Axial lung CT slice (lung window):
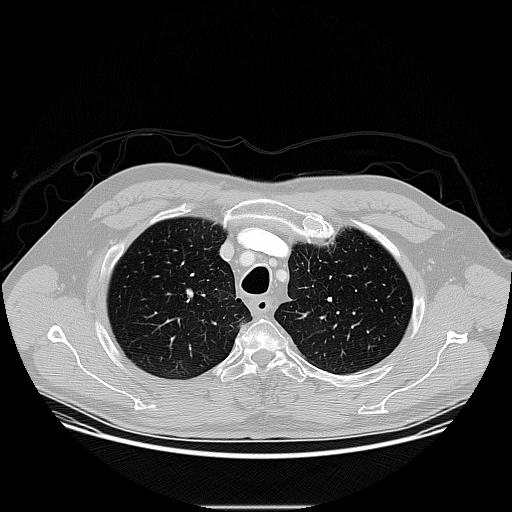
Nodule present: no